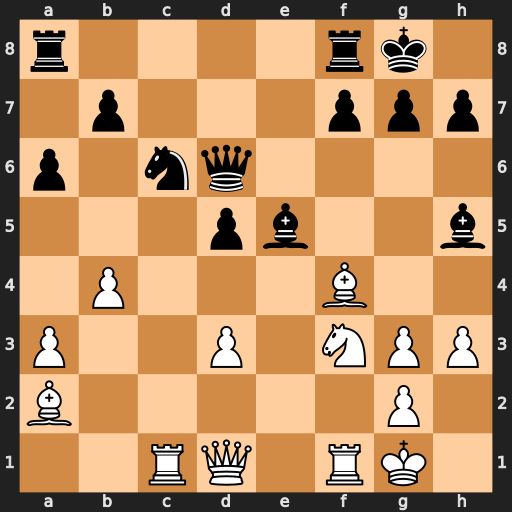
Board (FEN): r4rk1/1p3ppp/p1nq4/3pb2b/1P3B2/P2P1NPP/B5P1/2RQ1RK1
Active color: w
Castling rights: -
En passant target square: -
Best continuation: Rxc6 Qxc6 Bxe5